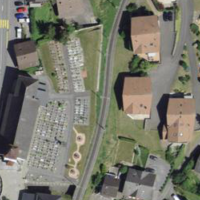
EUNIS habitat code: 54
Species observed at this site:
Leucojum vernum